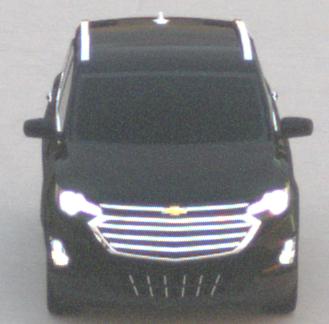
Make: Chevrolet
Model: Equinox
Detailed model: Gen. 2
Model produced from: 2015
Model produced until: 2017
Doors: 5
Color: black
Road condition: dry road
Daytime: sunrise or sunset
Contrast: medium contrast